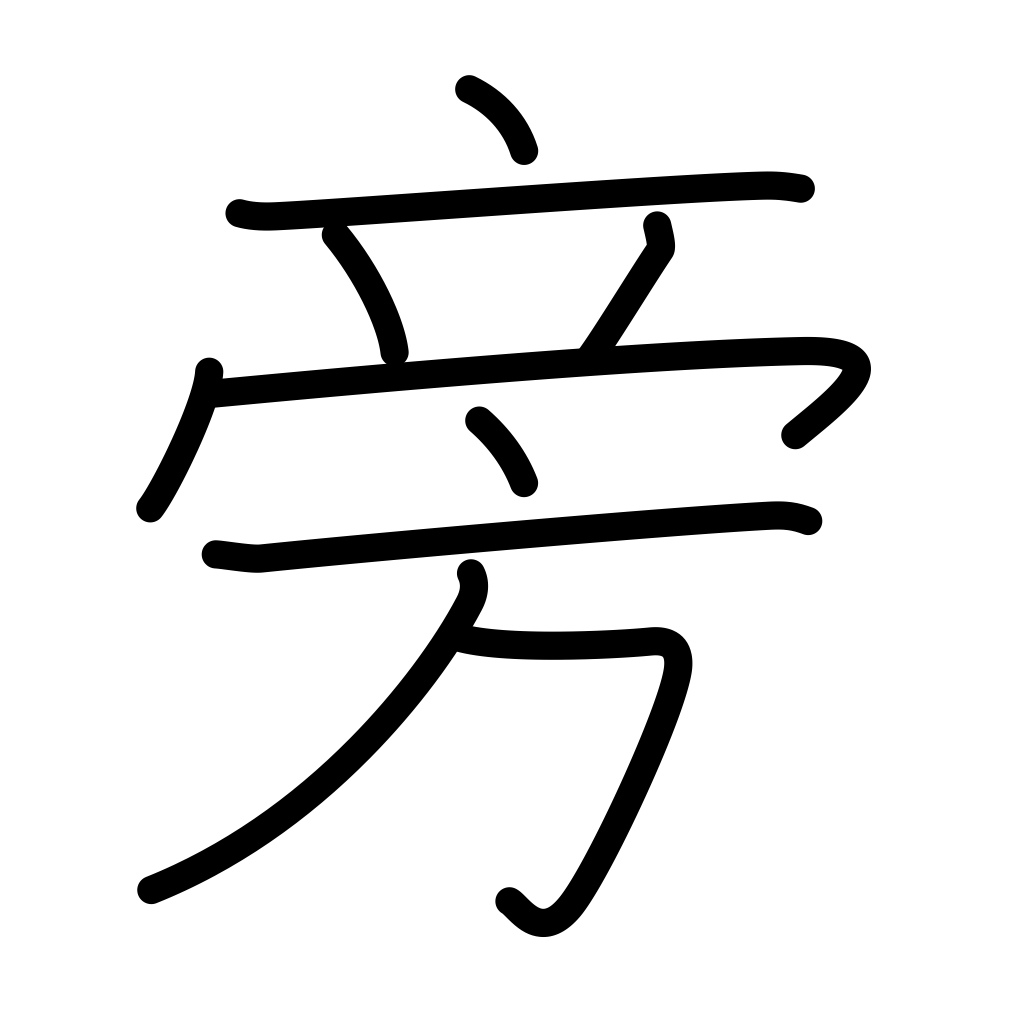
Meaning: RHS of character, at same time